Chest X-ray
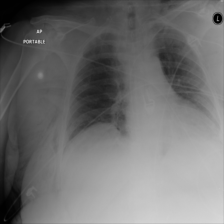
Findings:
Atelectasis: positive
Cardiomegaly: negative
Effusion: negative
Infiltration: positive
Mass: negative
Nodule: negative
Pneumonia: negative
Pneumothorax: negative
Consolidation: negative
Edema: negative
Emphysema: negative
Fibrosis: negative
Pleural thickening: negative
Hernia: negative